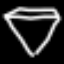
Label: diamond